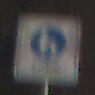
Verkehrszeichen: BeginnFussgaengerzone
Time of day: MorningAfternoon
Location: Outdoor (Urban)
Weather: PartlyCloudy
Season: NotSpecified
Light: Natural